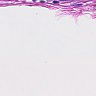
Metastatic tissue present: no